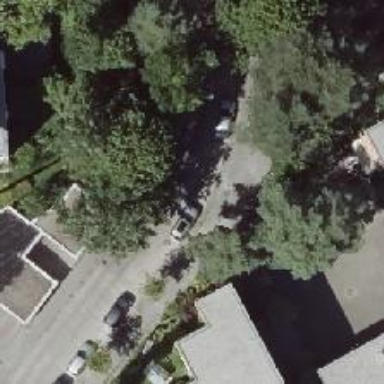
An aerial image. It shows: Residential road with concrete surface. There is parking lane on the right.